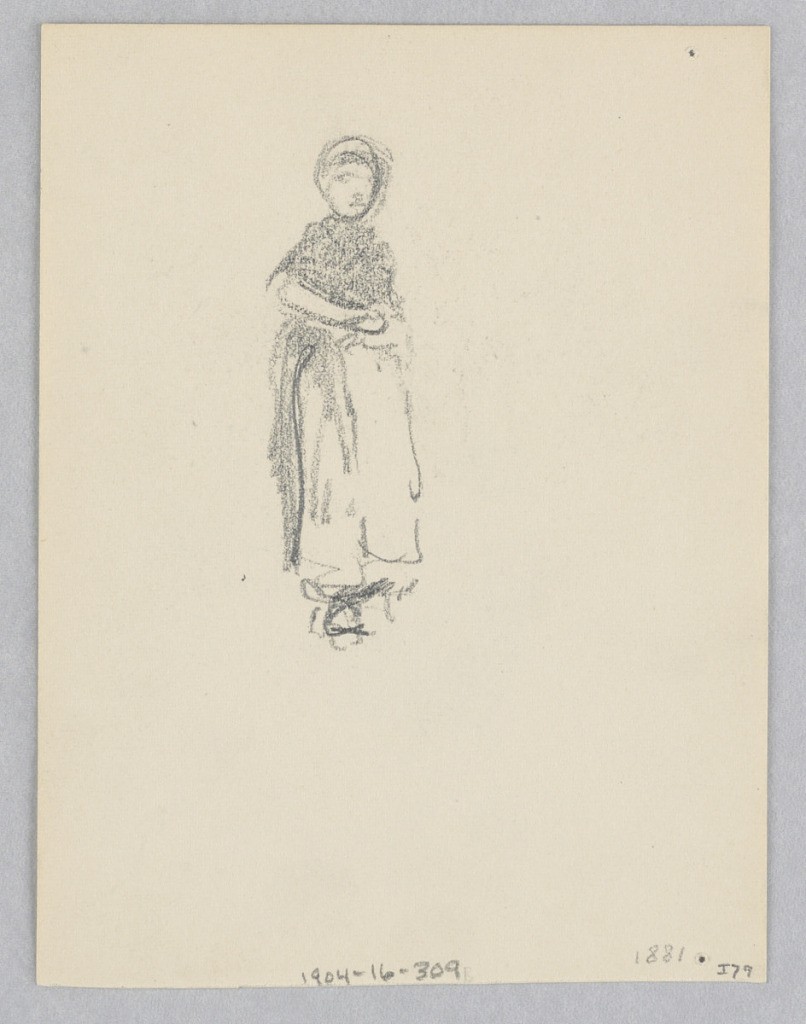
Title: Woman
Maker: Robert Frederick Blum, American, 1857–1903
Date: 1881
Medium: Pastel crayon on wove paper
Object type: Drawing
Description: Recto: Sketch of a female figure; Verso: Sketch of two female figures.